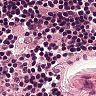
Metastatic tissue present: no